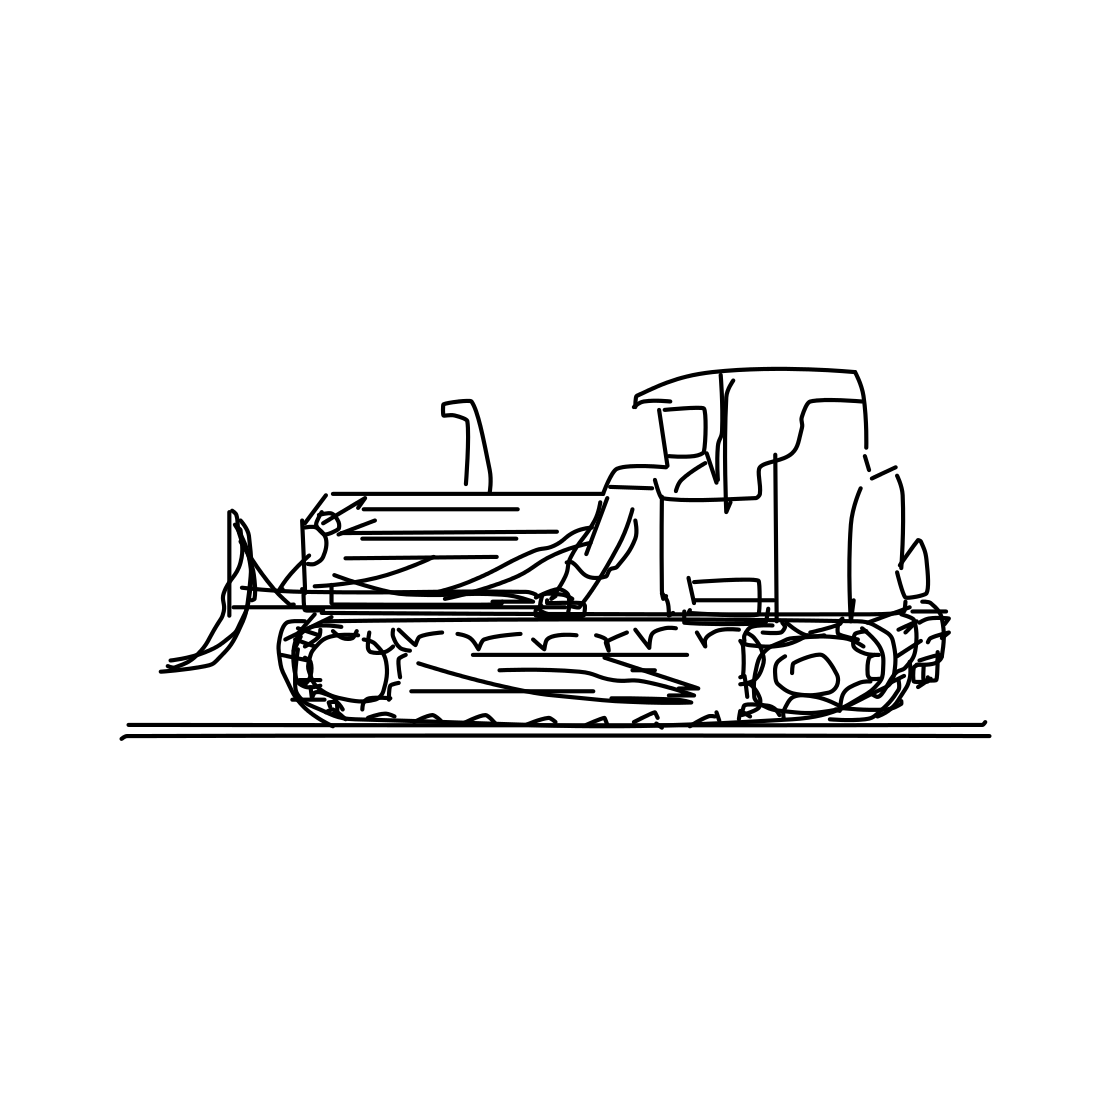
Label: bulldozer